Brain MRI, modality: hrT2
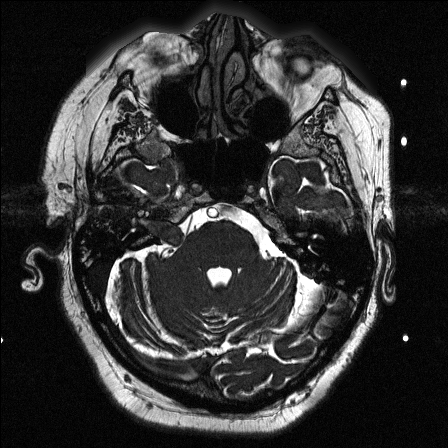